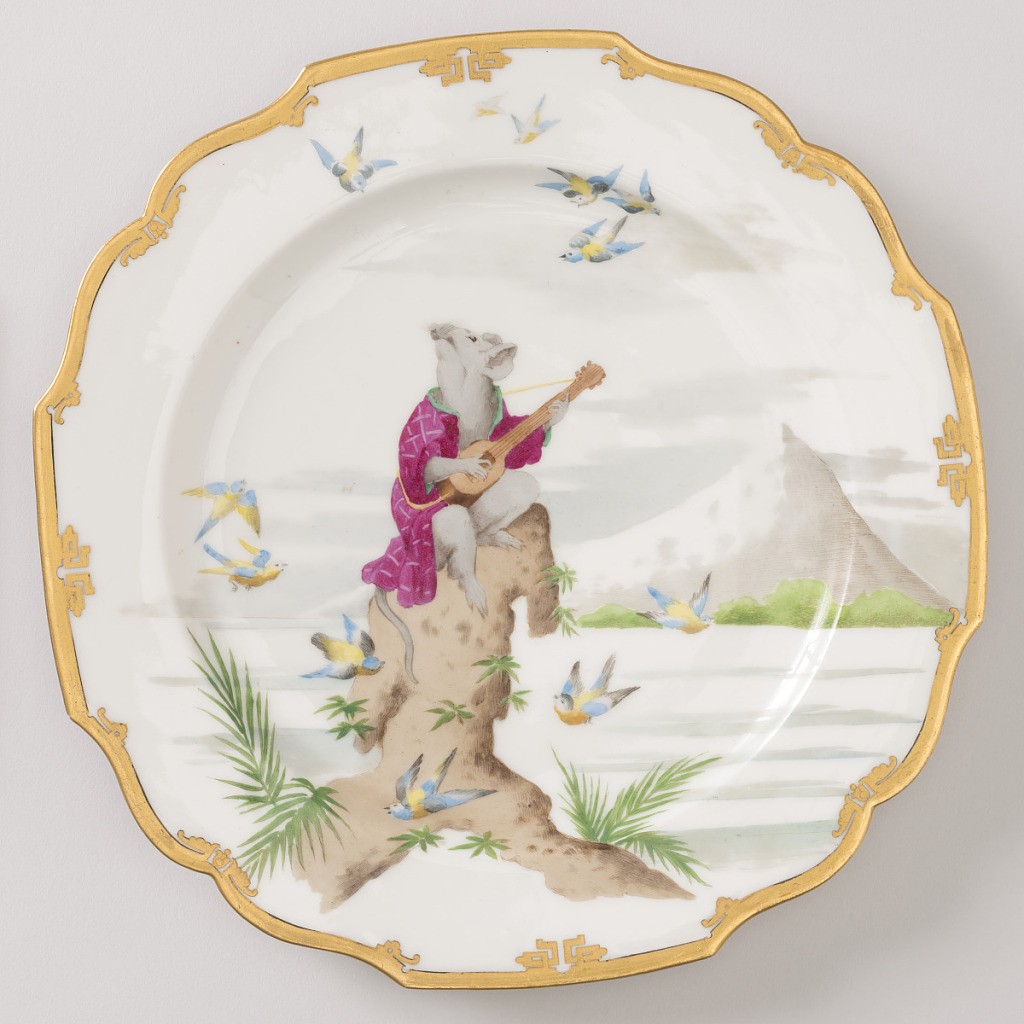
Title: Plate, from the "The Secret Village of Mice" Set
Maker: Pillivuyt & Cie, French, established ca. 1818
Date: ca. 1867
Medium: hard paste porcelain, vitreous enamel, gold
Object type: plate
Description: A white plate with a gold lip depicting a mouse sitting on a tree stump, playing the guitar with a mountain in the background.